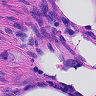
Metastatic tissue present: yes